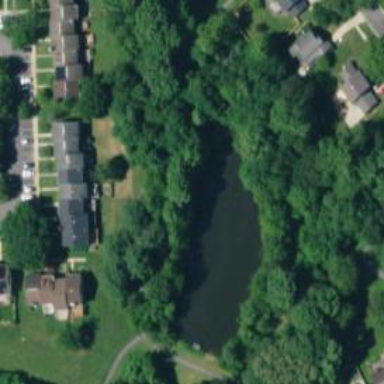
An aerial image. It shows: Serene pond surrounded by nature.